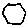
Label: hexagon